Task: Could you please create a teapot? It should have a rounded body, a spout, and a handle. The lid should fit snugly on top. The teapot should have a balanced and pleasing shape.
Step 162:
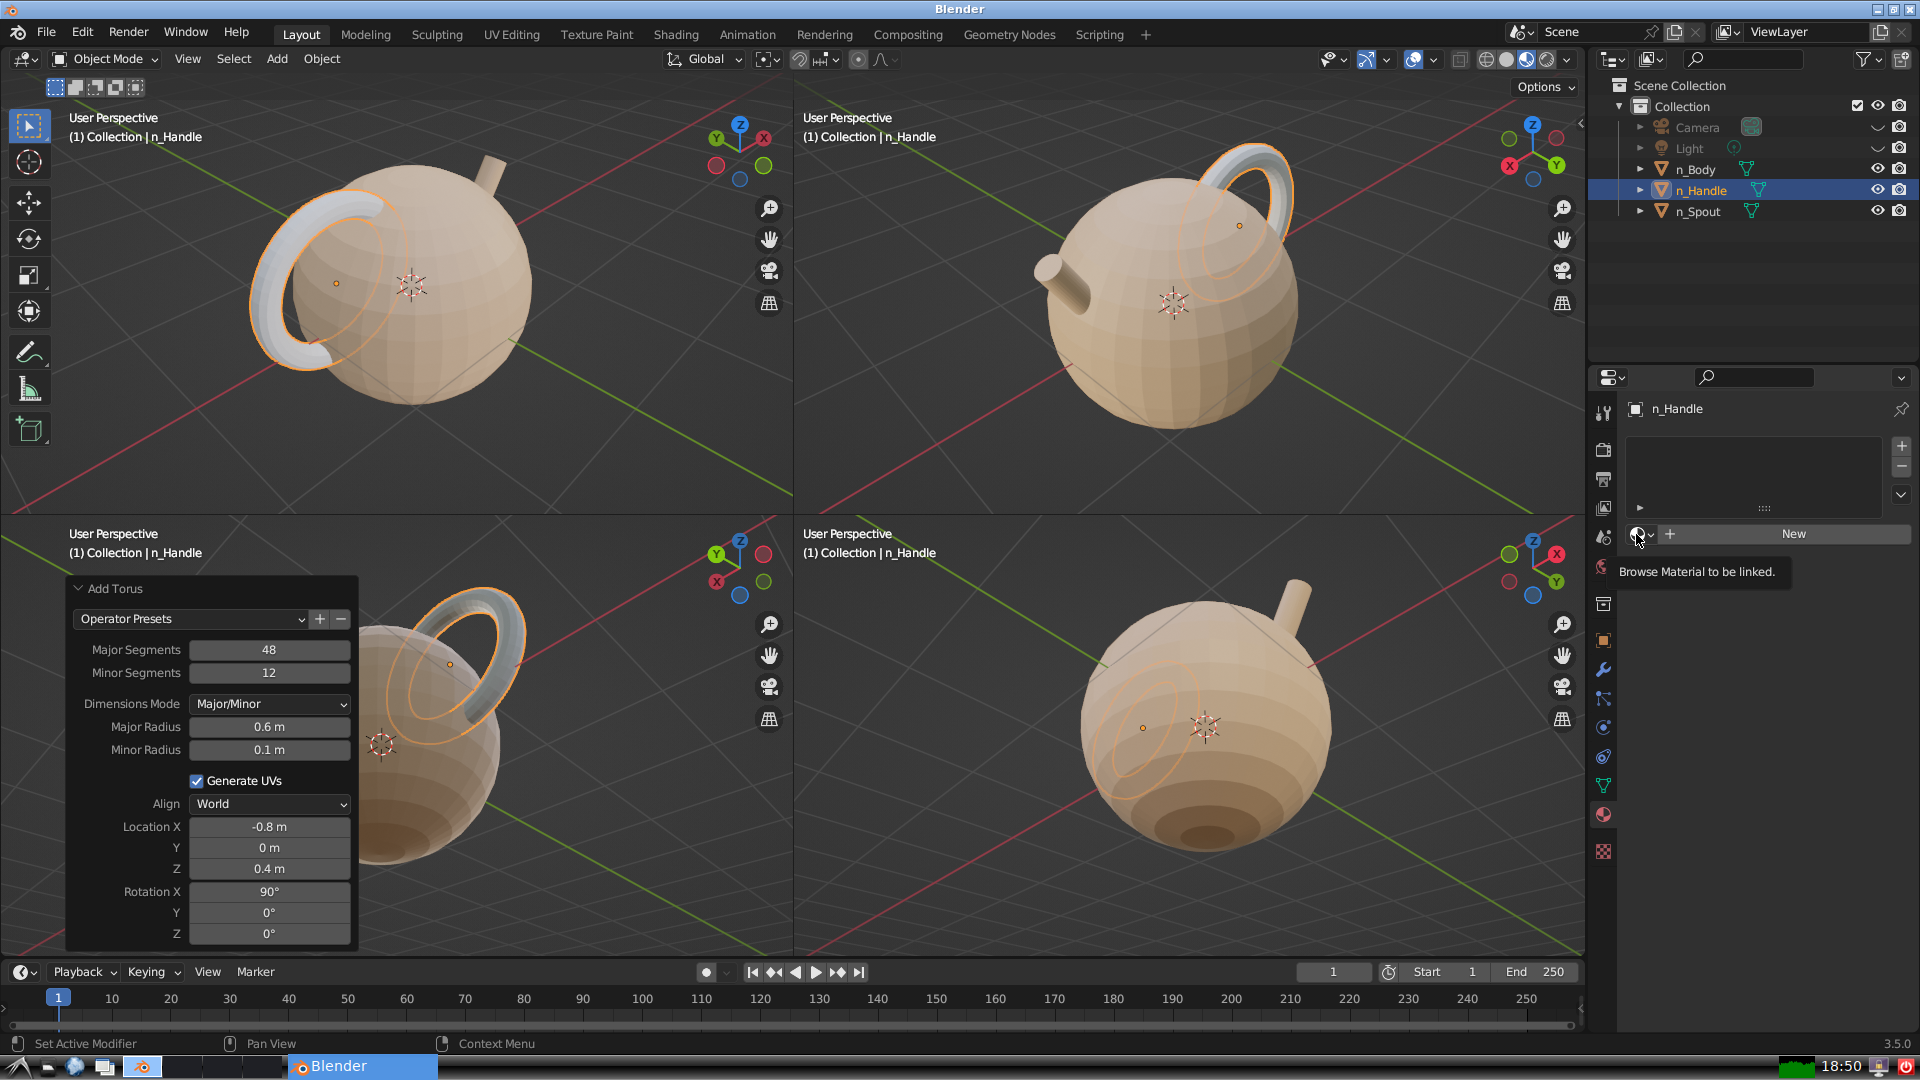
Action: click: no